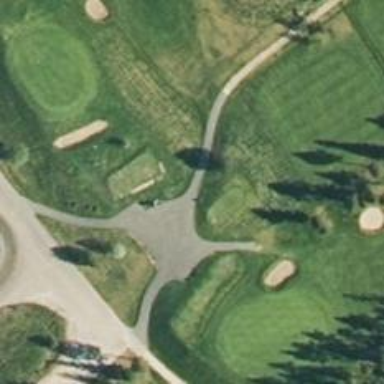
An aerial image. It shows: Path used for both walking and golf.